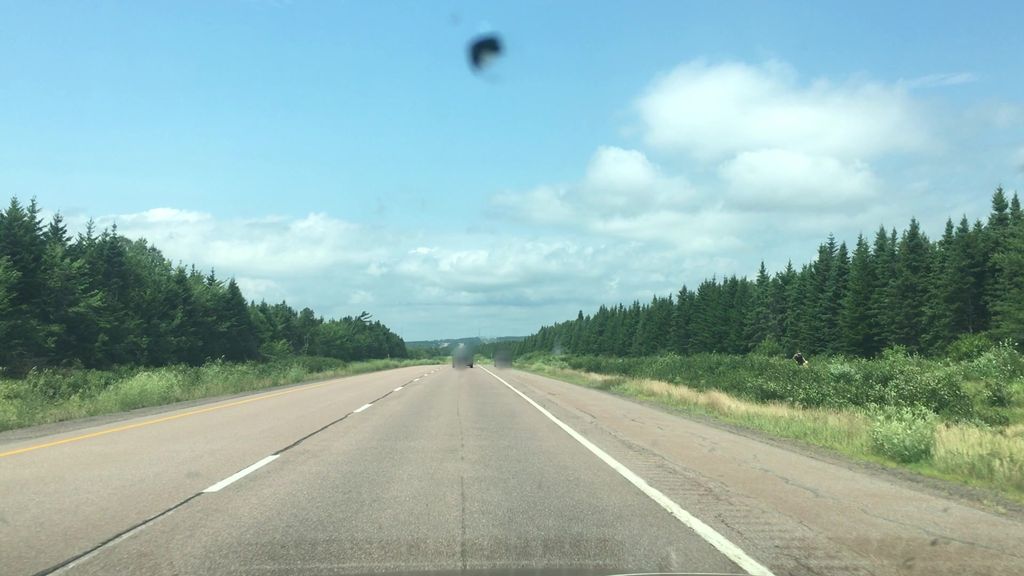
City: charlottetown